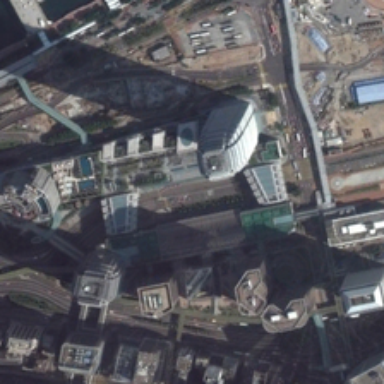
Many buildings are in a commercial area .